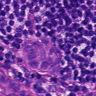
Metastatic tissue present: yes